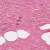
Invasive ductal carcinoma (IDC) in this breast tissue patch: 0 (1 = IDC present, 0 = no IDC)